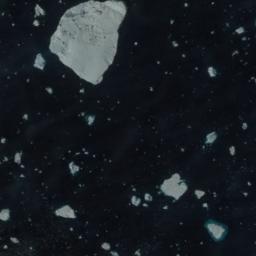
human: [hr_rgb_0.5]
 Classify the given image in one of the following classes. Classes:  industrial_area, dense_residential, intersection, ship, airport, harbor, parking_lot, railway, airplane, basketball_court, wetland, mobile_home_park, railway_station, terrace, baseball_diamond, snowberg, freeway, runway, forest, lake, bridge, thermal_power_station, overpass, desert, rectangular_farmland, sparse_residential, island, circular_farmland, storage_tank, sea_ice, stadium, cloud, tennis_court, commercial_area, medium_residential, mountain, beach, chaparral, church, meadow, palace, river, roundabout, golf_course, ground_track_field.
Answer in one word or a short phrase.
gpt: sea_ice